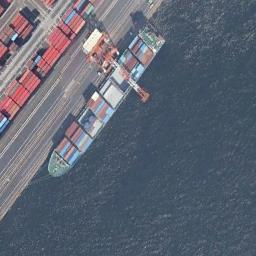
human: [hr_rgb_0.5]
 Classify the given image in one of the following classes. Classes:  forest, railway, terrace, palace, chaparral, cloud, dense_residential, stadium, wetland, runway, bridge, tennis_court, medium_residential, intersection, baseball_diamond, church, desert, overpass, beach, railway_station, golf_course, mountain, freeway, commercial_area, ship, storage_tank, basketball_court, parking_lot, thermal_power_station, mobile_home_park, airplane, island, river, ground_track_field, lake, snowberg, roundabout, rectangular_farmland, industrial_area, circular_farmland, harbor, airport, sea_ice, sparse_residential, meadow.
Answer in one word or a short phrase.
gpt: ship